【题型】选择题　【知识点】解析几何　【难度】easy
已知线段$AB$是抛物线$y^2 = 4x$的一条弦，且$AB$中点$M$在$x = 1$上，则点$A$横坐标（ ）
A．有最大值，无最小值
B．无最大值，有最小值
C．无最大值，无最小值
D．有最大值，有最小值

\vspace{0.2cm}
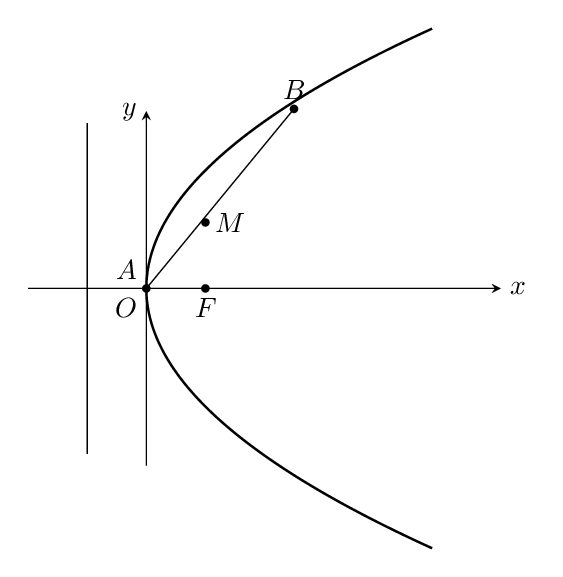
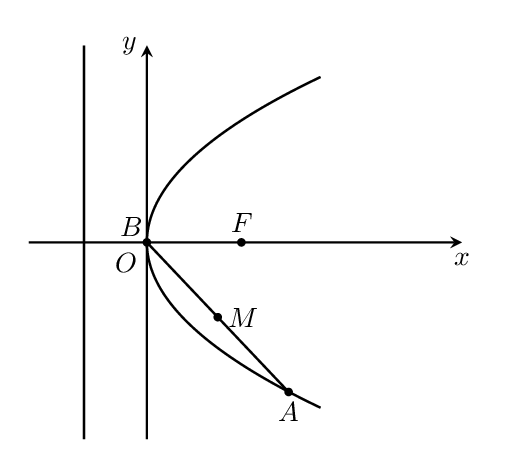
【解答】

\noindent \textbf{【答案】} D

\vspace{0.2cm}
\noindent \textbf{【分析】} 由题意，可知当点$A$在原点时横坐标有最小值$0$，由于$AB$中点$M$在$x = 1$上，从而最大值为$2$.

\vspace{0.2cm}

\vspace{0.2cm}
\noindent \textbf{【详解】} 由题意，设$A(x_1,y_1)$,$B(x_2,y_2)$，
由抛物线范围可知，$x \geq 0$，
所以如图1，当点$A$在原点时横坐标有最小值，为$0$，
由$AB$中点$M$在$x = 1$上，可知$\dfrac{x_1+x_2}{2} = 1$，即$x_1 = 2 - x_2$，
所以$x_1 \leq 2$，
即如图2，当点$B$在原点时，点$A$横坐标有最大值，为$2$.
故选：D．